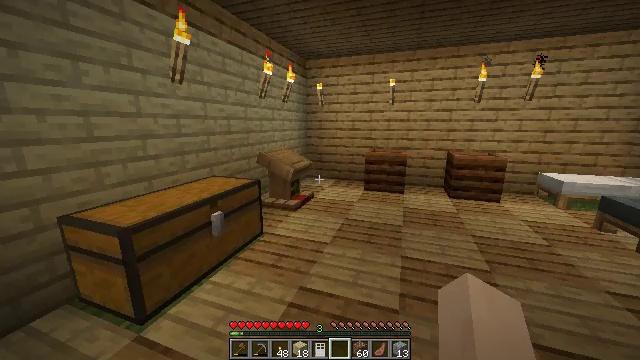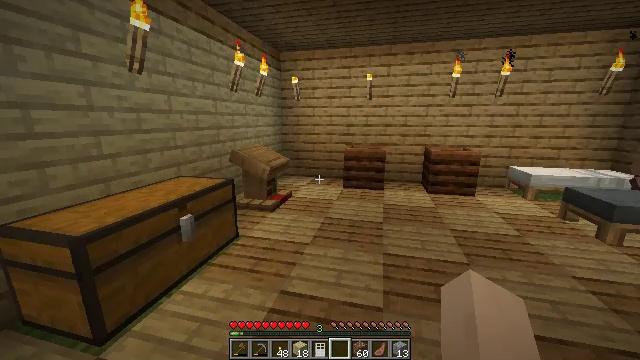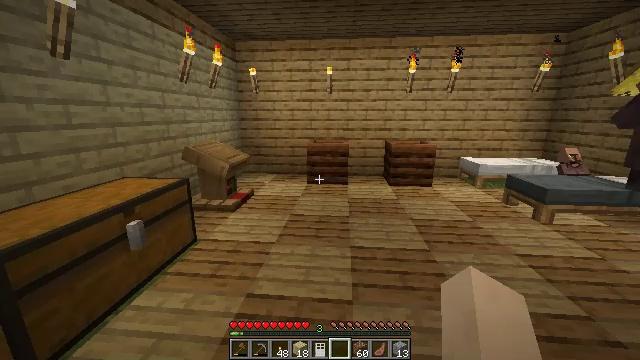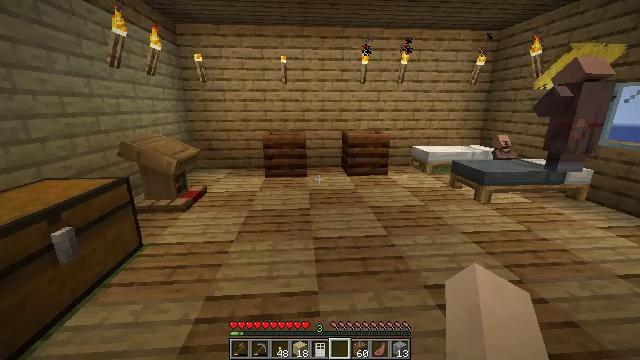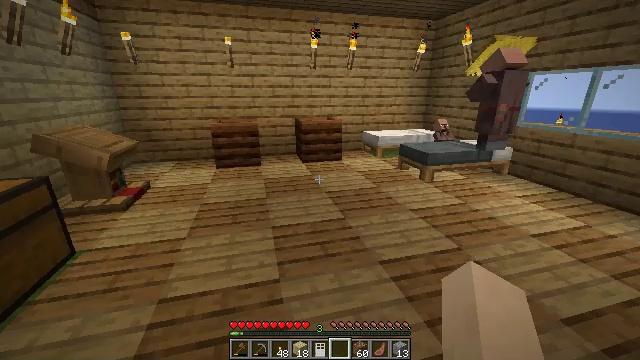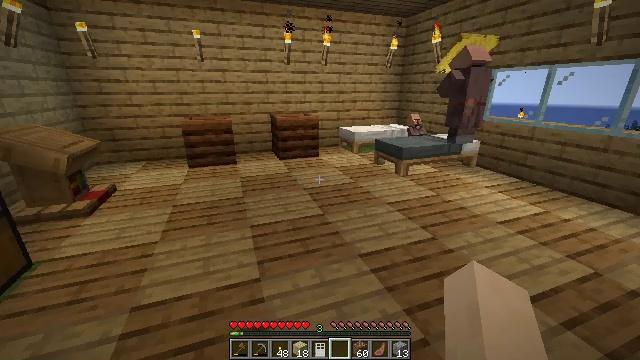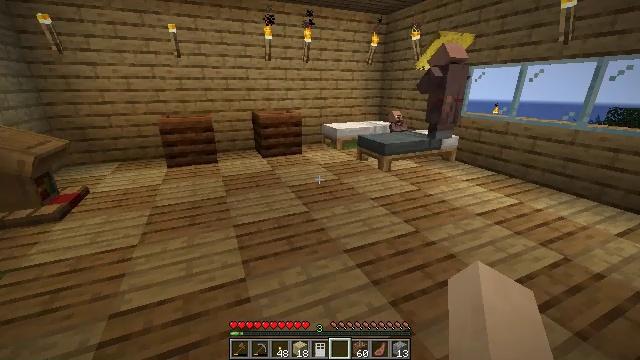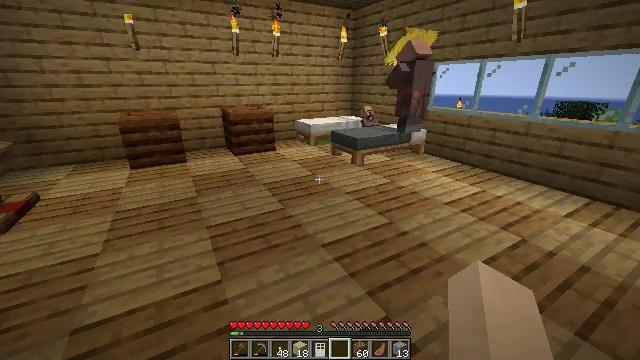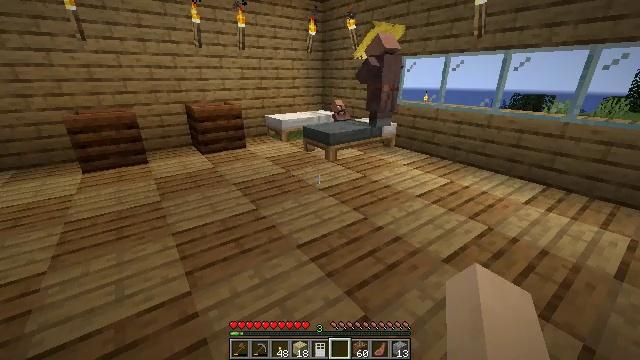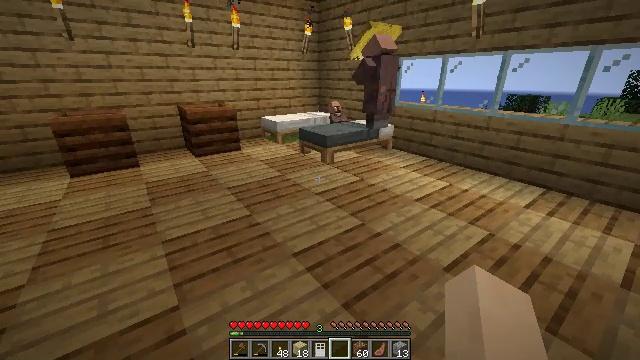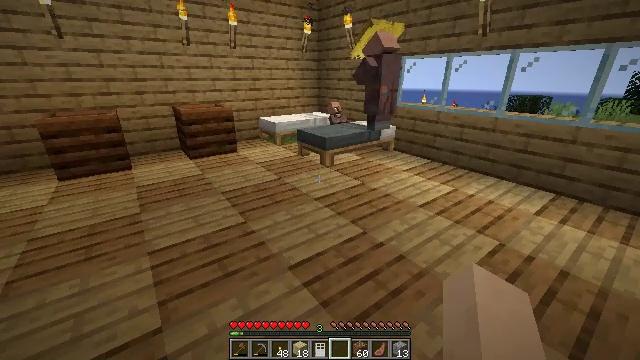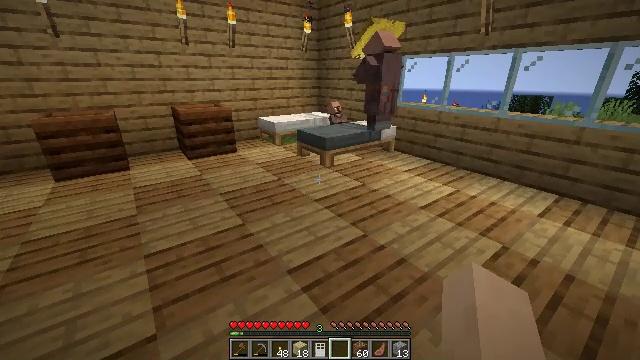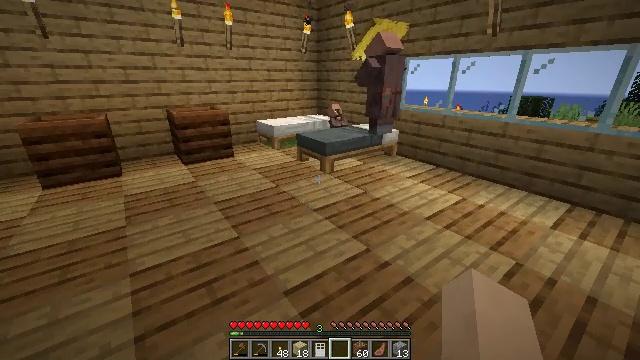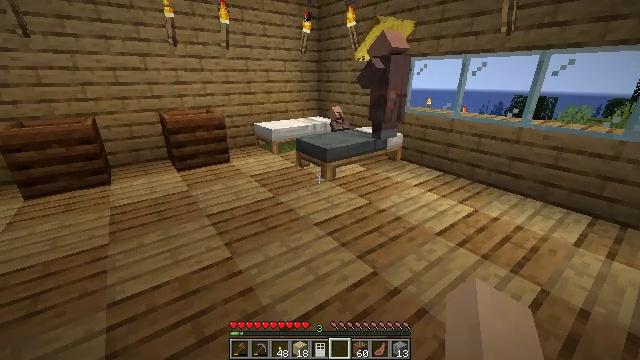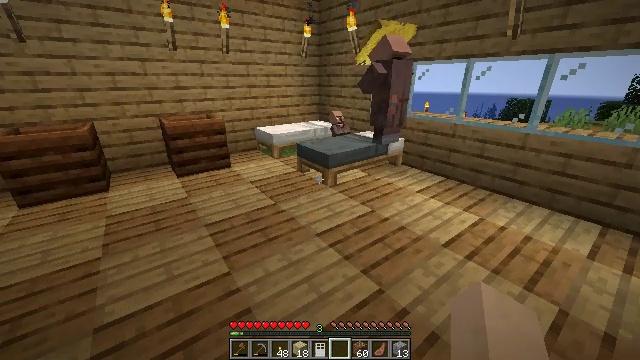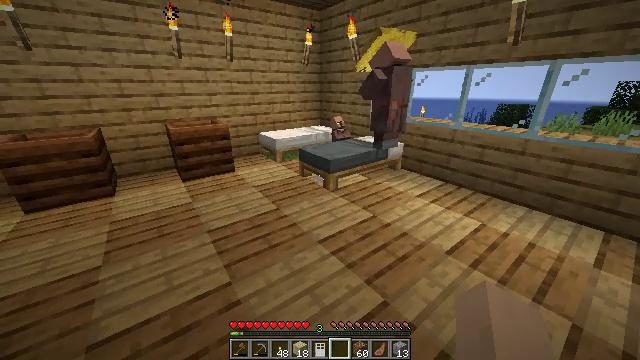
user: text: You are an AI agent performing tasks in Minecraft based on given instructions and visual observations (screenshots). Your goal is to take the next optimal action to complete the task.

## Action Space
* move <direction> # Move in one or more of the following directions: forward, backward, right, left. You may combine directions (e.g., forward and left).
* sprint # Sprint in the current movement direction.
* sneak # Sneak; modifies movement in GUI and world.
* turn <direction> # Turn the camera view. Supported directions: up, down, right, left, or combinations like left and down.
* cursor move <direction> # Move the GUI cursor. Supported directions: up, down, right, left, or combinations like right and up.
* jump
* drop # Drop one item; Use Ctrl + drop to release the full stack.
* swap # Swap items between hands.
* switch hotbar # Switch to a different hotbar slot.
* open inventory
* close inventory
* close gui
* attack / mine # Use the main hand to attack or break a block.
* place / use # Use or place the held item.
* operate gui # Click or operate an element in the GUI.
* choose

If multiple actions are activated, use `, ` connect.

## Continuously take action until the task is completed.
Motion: motion action
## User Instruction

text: Drop a cooked beef.
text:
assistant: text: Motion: turn right
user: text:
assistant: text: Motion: turn right
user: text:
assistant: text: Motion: turn right and down
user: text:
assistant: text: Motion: turn right and down
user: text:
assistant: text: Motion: turn right
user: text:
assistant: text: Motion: turn right
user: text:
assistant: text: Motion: turn right
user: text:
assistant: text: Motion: move forward, turn right and down
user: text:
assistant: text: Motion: move forward
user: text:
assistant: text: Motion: move forward
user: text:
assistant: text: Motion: move forward
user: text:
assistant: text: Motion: move forward
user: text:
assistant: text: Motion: move forward, sprint
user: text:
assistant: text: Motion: move forward, sprint
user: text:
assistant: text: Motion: move forward, sprint
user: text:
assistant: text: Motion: move forward, sprint
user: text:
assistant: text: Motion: move forward, sprint
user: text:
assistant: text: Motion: move forward, sprint
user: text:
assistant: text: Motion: move forward, sprint
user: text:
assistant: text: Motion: move forward, sprint
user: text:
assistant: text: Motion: move forward, sprint
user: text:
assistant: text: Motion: move forward, sprint
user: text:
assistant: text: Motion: move forward, sprint
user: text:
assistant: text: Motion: move forward, sprint, turn left
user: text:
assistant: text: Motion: no_op
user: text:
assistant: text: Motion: turn left
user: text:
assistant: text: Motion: no_op
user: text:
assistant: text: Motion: no_op
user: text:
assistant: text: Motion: no_op
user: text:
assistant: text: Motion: no_op